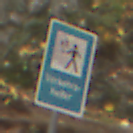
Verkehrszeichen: Verkehrshelfer
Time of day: MorningAfternoon
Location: Outdoor (Nature)
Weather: Overcast
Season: Autumn
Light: Natural